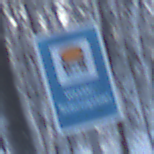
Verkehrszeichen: Wasserschutzgebiet
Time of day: MorningAfternoon
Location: Outdoor (Nature)
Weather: Clear
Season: Winter
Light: Natural